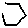
Label: hexagon